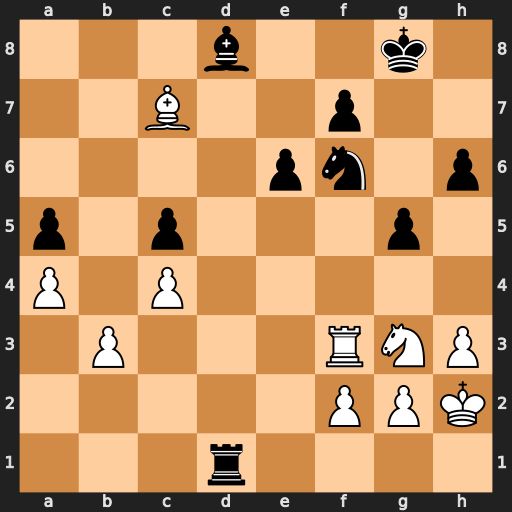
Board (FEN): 3b2k1/2B2p2/4pn1p/p1p3p1/P1P5/1P3RNP/5PPK/3r4
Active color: w
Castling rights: -
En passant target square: -
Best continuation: Bxd8 Rxd8 Rxf6